Question: In my video player i have three textviews (title , battery percentage, time). The problem is the time text getting trimmed when title text is too long. How to fix this? is there is any solution to dynamically adjust the textview length and positions? Here is my code and screenshot---
'''
<LinearLayout
android:id="@+id/top_panel"
android:layout_width="fill_parent"
android:layout_height="wrap_content"
android:layout_gravity="top"
android:background="#45000000"
android:orientation="horizontal" >
<TextView
android:id="@+id/title_txt"
android:layout_width="wrap_content"
android:layout_height="wrap_content"
android:lines="1"
android:text="abcdefghijklmnopqrstuvwxyz1234567"
android:paddingLeft="5dp"
android:textColor="#ffffff"
android:textSize="15sp"
android:textStyle="bold" />
<LinearLayout
android:layout_width="fill_parent"
android:layout_height="wrap_content"
android:gravity="right"
android:orientation="horizontal" >
<TextView
android:id="@+id/batPer"
android:layout_width="wrap_content"
android:layout_height="wrap_content"
android:layout_marginRight="8dp"
android:lines="1"
android:text="100%"
android:textSize="17sp"
android:textStyle="bold" />
<TextView
android:id="@+id/timetxt"
android:layout_width="wrap_content"
android:layout_height="wrap_content"
android:lines="1"
android:text="03:07AM"
android:textColor="#ffffff"
android:textSize="17sp"
android:textStyle="bold" />
</LinearLayout>
</LinearLayout>
'''

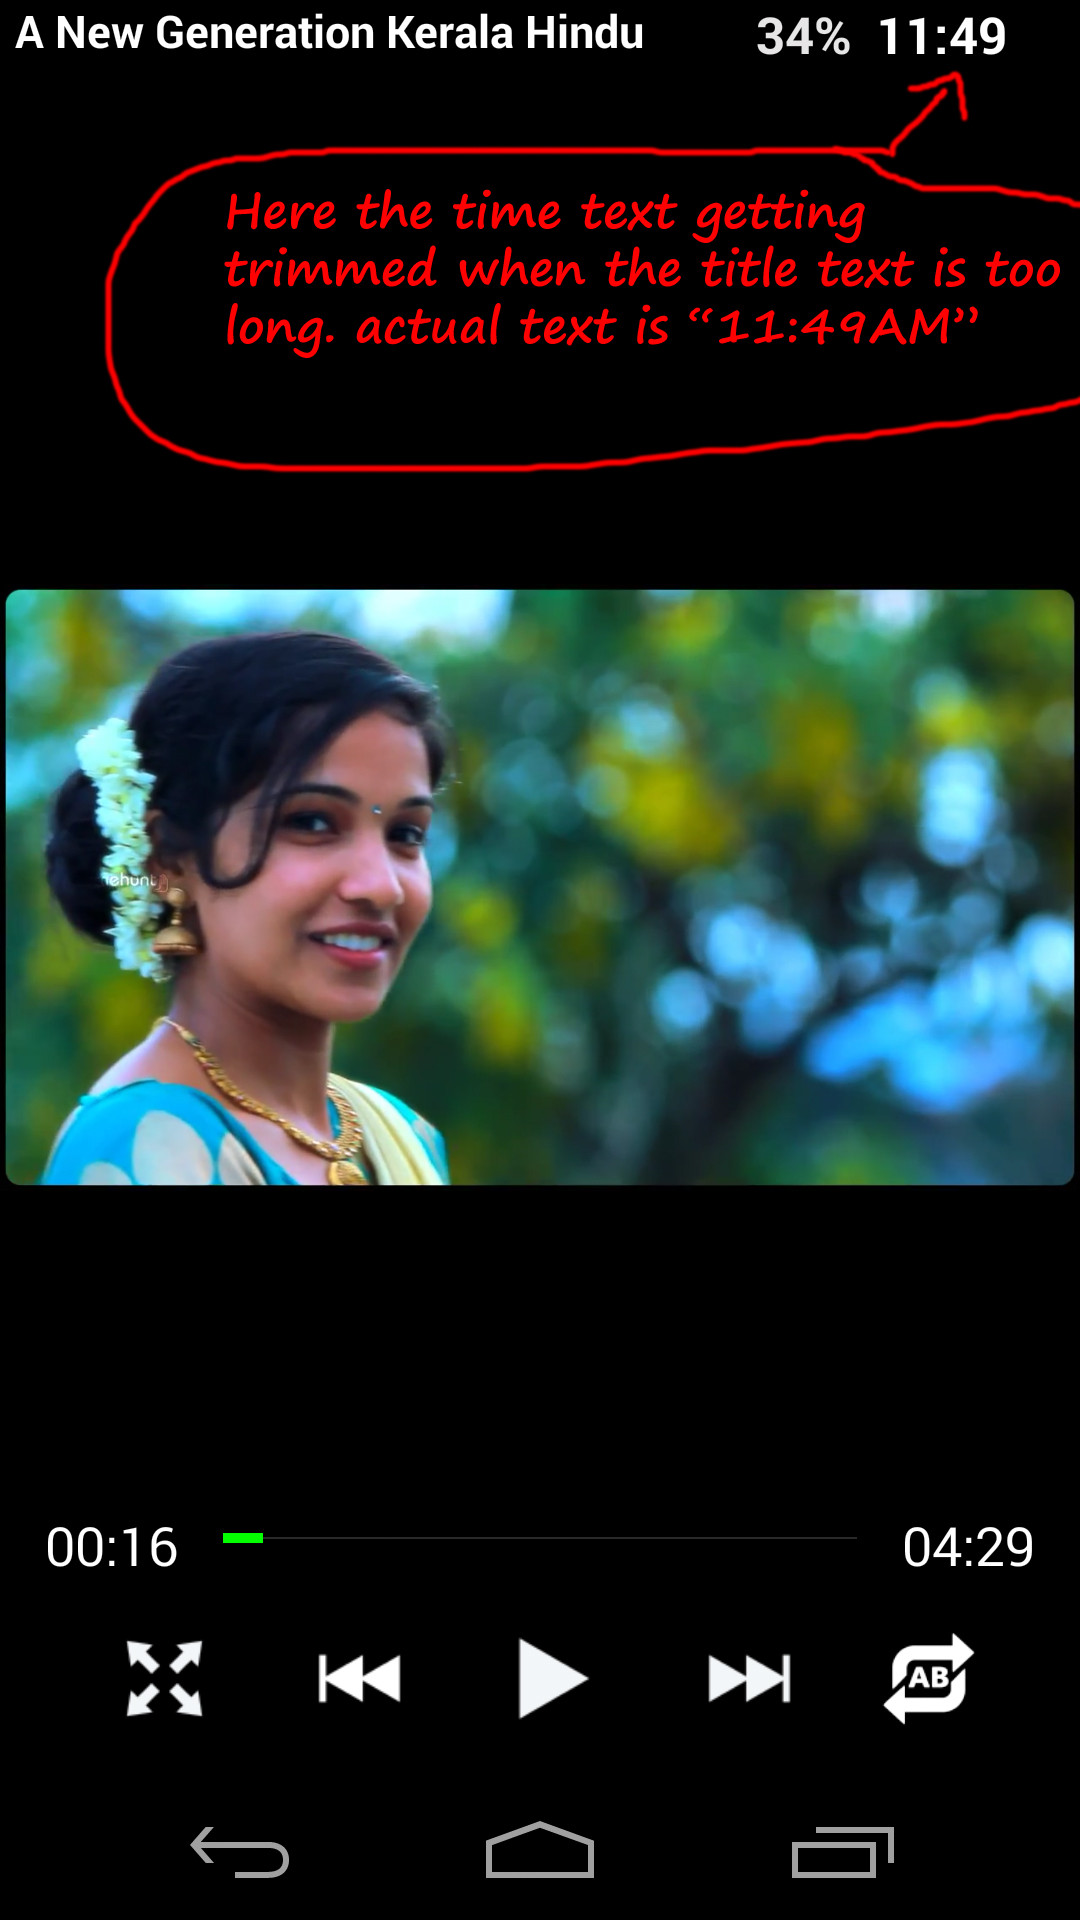
Answer: You should change 'LinearLayout' to 'RelativeLayout'. as well as you can assign 'android:ellipsize="marquee"' or 'android:ellipsize="end"' to the First 'title_txt'
Even I had changed the width of 'LinearLayout' containing Battery Percentage and Timer from 'android:layout_width="fill_parent"' to 'android:layout_width="wrap_content"'
doesn't matter your text of title increase or decrease timer and and percentage will remain at the right side.
Try With Following Code.
'''
<RelativeLayout
android:id="@+id/top_panel"
android:layout_width="match_parent"
android:layout_height="wrap_content"
android:layout_gravity="top"
android:background="#45000000"
android:gravity="center_vertical"
android:orientation="horizontal" >
<TextView
android:id="@+id/title_txt"
android:layout_width="wrap_content"
android:layout_height="wrap_content"
android:layout_alignParentLeft="true"
android:layout_toLeftOf="@+id/ll_timer_battery_perc"
android:ellipsize="marquee"
android:lines="1"
android:marqueeRepeatLimit="marquee_forever"
android:paddingLeft="5dp"
android:text="abcdefghijklmnopqrstuvwxyz1234567"
android:textColor="#ffffff"
android:textSize="15sp"
android:textStyle="bold" />
<LinearLayout
android:id="@+id/ll_timer_battery_perc"
android:layout_width="wrap_content"
android:layout_height="wrap_content"
android:layout_alignParentRight="true"
android:gravity="right"
android:orientation="horizontal" >
<TextView
android:id="@+id/batPer"
android:layout_width="wrap_content"
android:layout_height="wrap_content"
android:layout_marginRight="8dp"
android:lines="1"
android:text="100%"
android:textSize="17sp"
android:textStyle="bold" />
<TextView
android:id="@+id/timetxt"
android:layout_width="wrap_content"
android:layout_height="wrap_content"
android:lines="1"
android:text="03:07AM"
android:textColor="#ffffff"
android:textSize="17sp"
android:textStyle="bold" />
</LinearLayout>
</RelativeLayout>
'''